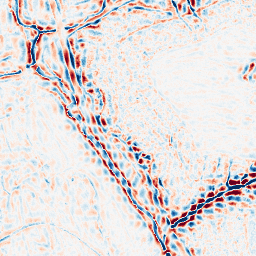
Category: wavelet
Decomposition family: wavelet_dwt
Decomposition parameters: wavelet: db8
level: 3
Upsampling method: regularized
Upsampling parameters: scale: 2
lambda_reg: 0.001
Upsampling scale: 2